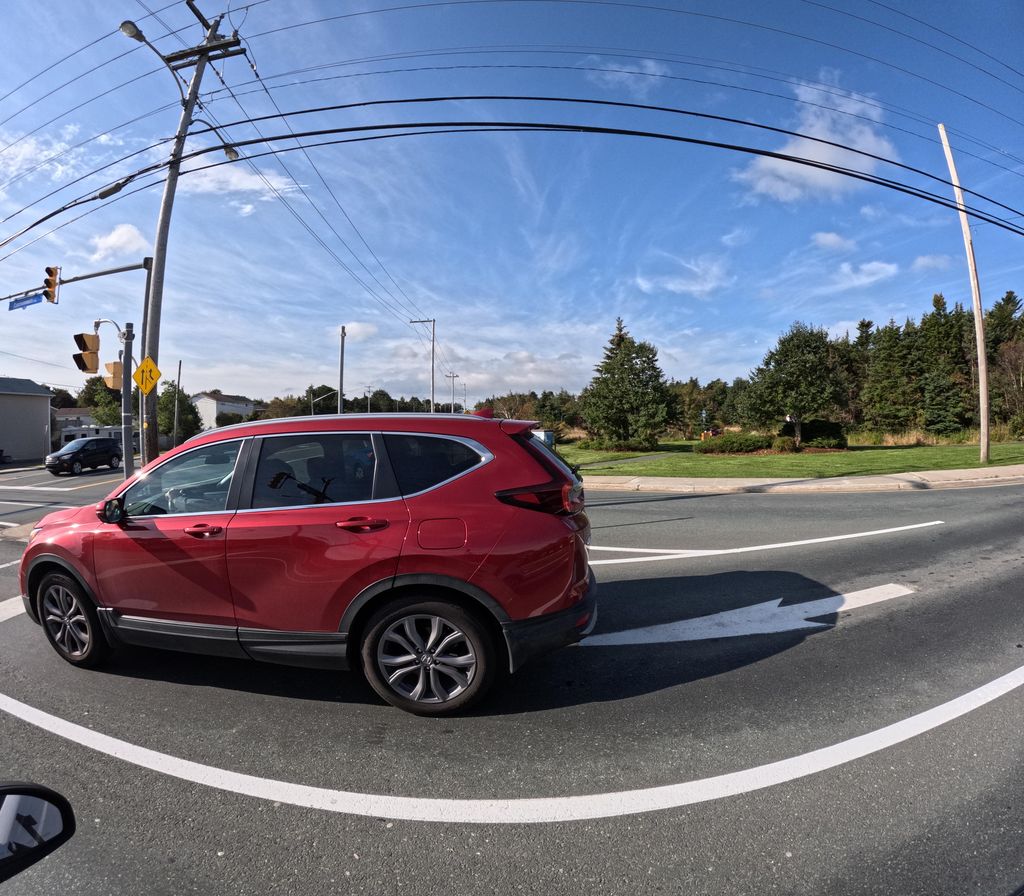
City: st_johns